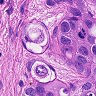
Metastatic tissue present: yes